Interaction volume radius: 10 \u00c5
Interaction volume height: 15 \u00c5
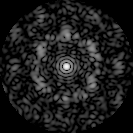
Disorder parameter: 0.6928